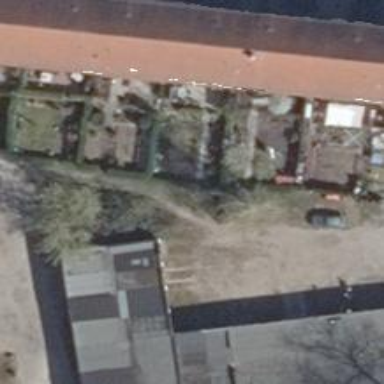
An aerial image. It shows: Residential garden.